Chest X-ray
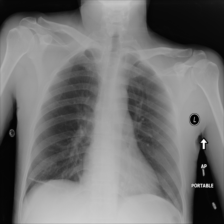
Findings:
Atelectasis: positive
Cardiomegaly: negative
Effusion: negative
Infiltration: negative
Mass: negative
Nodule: negative
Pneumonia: negative
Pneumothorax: negative
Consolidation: negative
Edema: negative
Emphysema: negative
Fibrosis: negative
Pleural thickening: negative
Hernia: negative